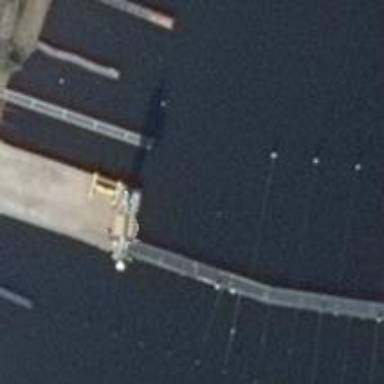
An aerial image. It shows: Man-made pier.